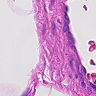
Metastatic tissue present: no